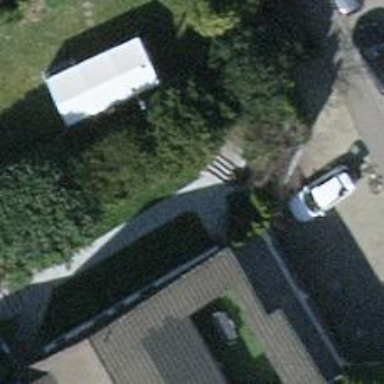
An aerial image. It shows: Set of steps on the road.